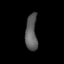
Tissue: lung
Cell type: Myeloid cells
Senescence score: 0.5671
Nuclear area (px): 415
Mean DAPI intensity: 93.535